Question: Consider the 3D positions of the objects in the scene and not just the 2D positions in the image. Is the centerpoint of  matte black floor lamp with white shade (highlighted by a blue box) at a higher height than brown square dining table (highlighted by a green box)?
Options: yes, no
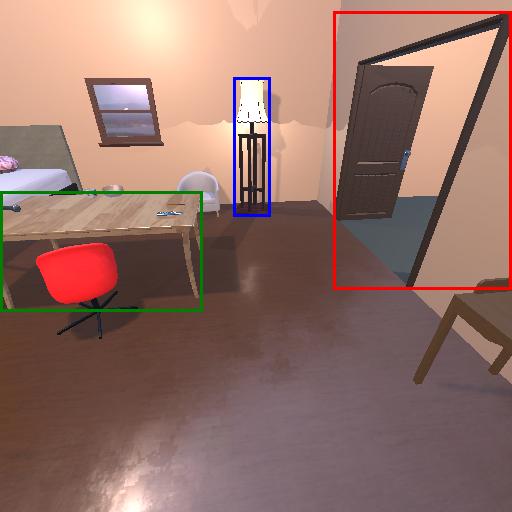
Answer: yes